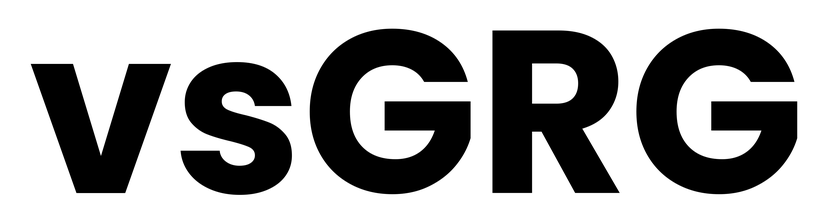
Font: Poppins-Bold